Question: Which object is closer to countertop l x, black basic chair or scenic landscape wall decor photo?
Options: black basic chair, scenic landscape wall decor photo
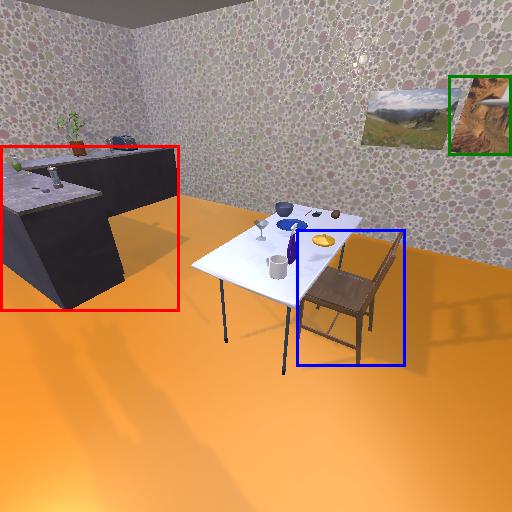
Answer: black basic chair